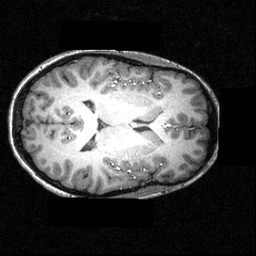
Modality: T1w
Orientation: axial
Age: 24
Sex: female
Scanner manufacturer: siemens
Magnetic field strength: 3.951 T
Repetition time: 1.5 s
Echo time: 0.00335 s